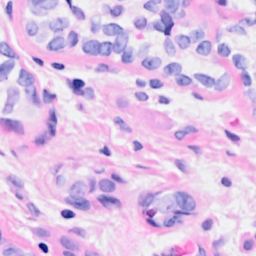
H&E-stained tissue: Breast